Chest X-ray. View position: PA
Patient age: 60
Patient sex: F
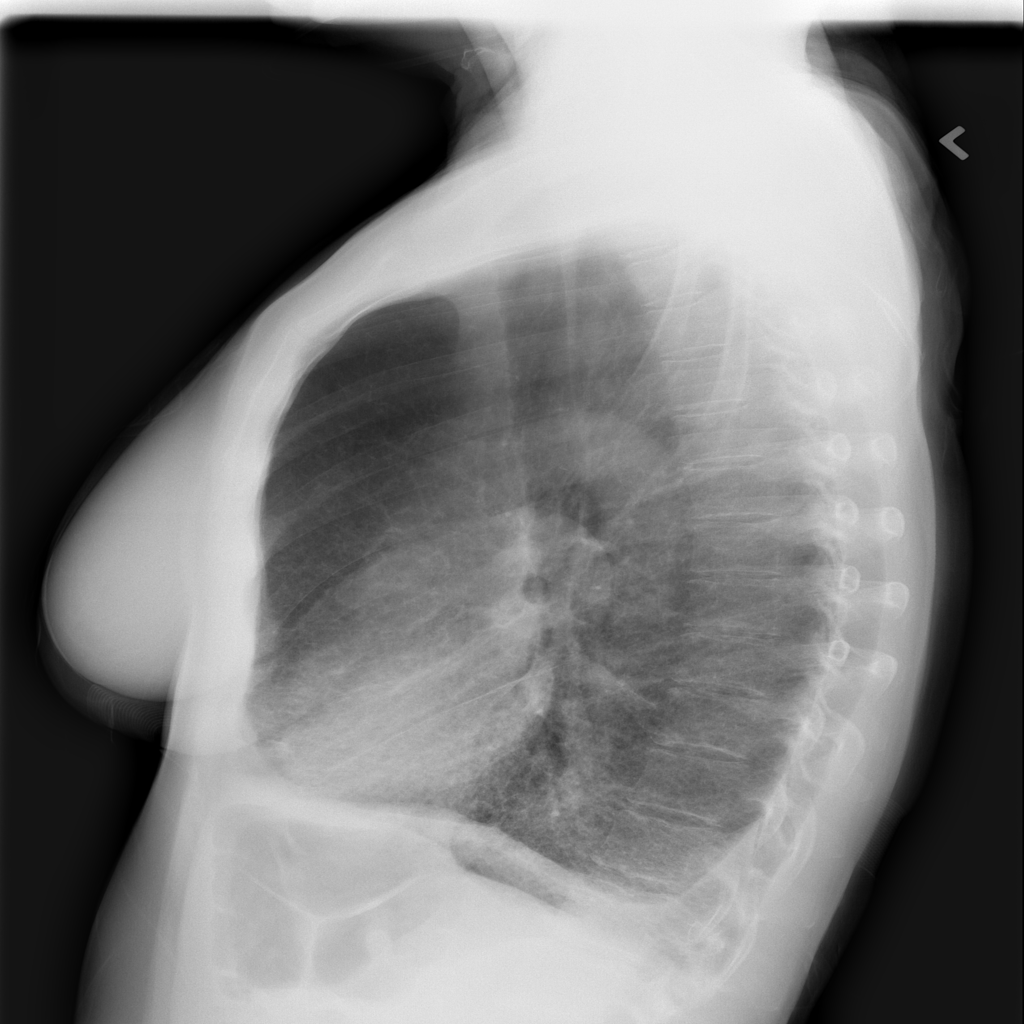
Finding: Pneumothorax